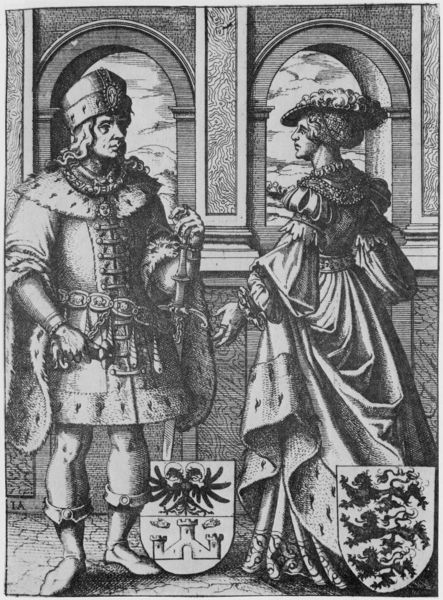
Titel: Bildnis von Arnold, Markgraf von Antwerpen
Künstler: Jost Amman
Institution: (Seriendruck)
Schlagwörter: adler, hand, himmel, mann, umhang, weiß, wolken, fenster, frau, frisur, haar, hintergrund, hut, hüte, kleid, mund, nase, schwarz, säulen, ausblick, gürtel, haube, rock, kappe, mütze, architektur, augen, barock, falten, hermelin, kragen, pelz, ärmel, portrait, porträt, signatur, haare, kostüm, mantel, adel, paar, gotik, krone, holzschnitt, kette, grafik, graphik, pilaster, rundbogen, robe, faltenwurf, bögen, schild, druck, schraffur, schwarz weiß, stich, schwert, waffen, helm, stiefel, herrscher, ritter, rüstung, wappen, ehepaar, löwen, mittelalter, herzog, hochzeit, löwe, kupferstich, fensterbögen, arke, waffenrock, schlitze, renaissanse, ritte, 2, ermelin, hochzeiit, schwaert, mund+, hokzschnitt, frau und nmann, heiliges römischesreich